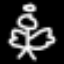
Label: angel